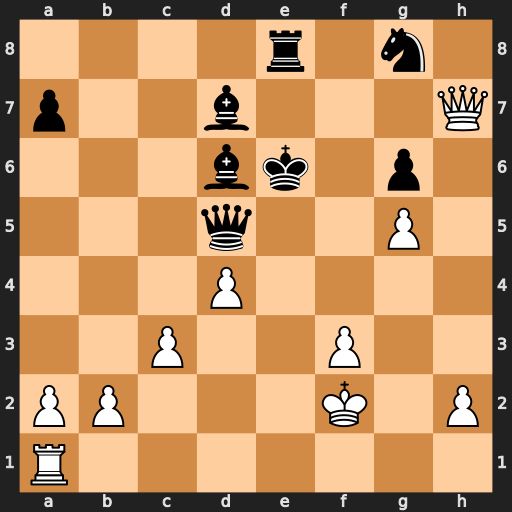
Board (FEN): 4r1n1/p2b3Q/3bk1p1/3q2P1/3P4/2P2P2/PP3K1P/R7
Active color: w
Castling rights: -
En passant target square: -
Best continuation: Re1+ Kf5 Qxd7+